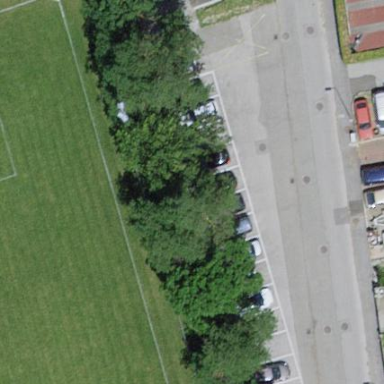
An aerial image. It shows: Parking area with surface.